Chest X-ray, PA view. Patient: 22 years old, sex M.
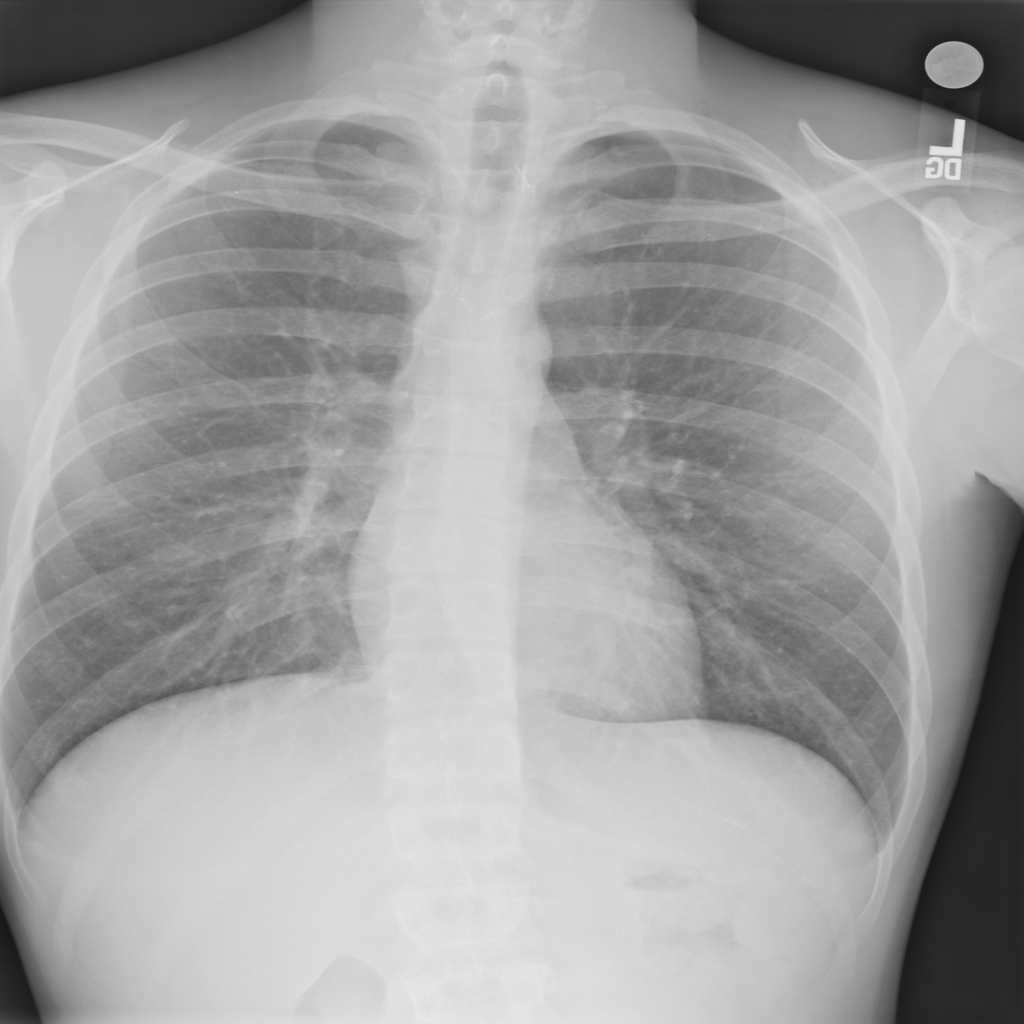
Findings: No Finding